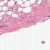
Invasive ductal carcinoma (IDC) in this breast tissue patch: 1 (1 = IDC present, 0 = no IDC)